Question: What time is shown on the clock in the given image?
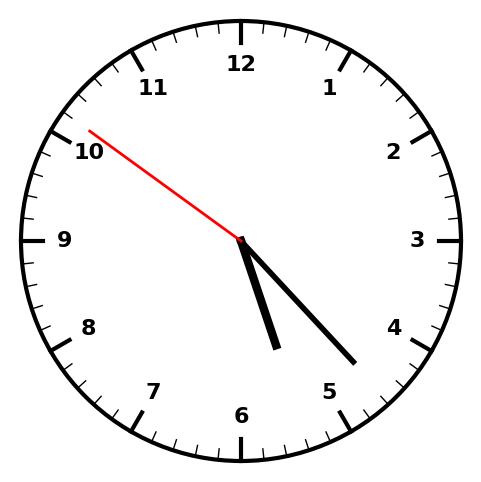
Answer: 05:22:51